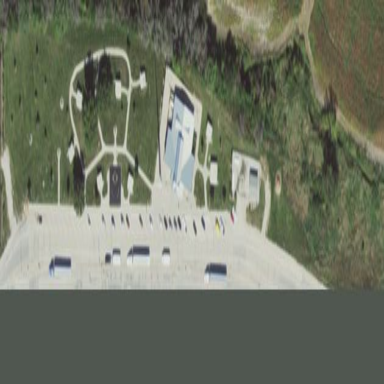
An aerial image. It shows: Rest area along the road.